Field crop: maize
Growth stage: 2
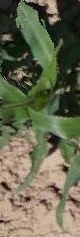
Species: maize